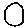
Label: circle